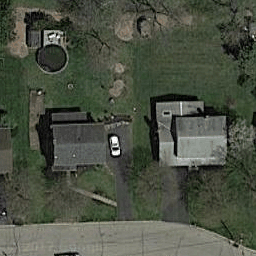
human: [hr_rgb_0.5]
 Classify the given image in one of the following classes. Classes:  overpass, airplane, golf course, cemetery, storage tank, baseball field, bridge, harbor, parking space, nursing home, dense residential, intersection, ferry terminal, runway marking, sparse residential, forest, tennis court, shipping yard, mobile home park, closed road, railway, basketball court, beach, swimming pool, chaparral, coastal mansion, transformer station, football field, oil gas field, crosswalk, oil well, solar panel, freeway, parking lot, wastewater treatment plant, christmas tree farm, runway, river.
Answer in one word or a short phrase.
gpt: sparse residential